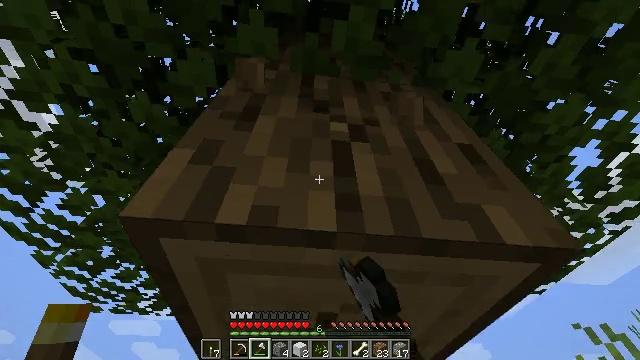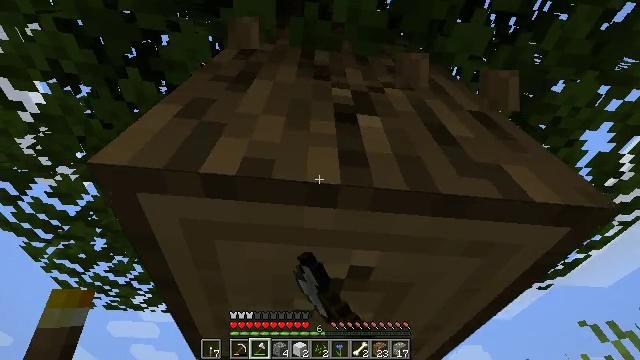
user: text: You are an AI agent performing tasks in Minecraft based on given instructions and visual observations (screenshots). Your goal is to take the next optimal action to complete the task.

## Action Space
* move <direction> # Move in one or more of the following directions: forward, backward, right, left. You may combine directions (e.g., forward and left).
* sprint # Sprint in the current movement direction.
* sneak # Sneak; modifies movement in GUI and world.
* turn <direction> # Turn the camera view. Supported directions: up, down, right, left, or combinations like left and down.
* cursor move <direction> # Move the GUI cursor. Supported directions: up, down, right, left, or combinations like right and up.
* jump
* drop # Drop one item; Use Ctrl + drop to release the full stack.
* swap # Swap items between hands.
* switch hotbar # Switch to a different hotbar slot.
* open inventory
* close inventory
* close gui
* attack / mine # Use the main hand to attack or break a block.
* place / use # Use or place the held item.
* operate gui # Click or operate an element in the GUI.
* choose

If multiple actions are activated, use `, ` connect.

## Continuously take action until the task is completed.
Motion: motion action
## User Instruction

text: Harvest the oxeye daisy.
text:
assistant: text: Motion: attack / mine
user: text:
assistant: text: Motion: attack / mine